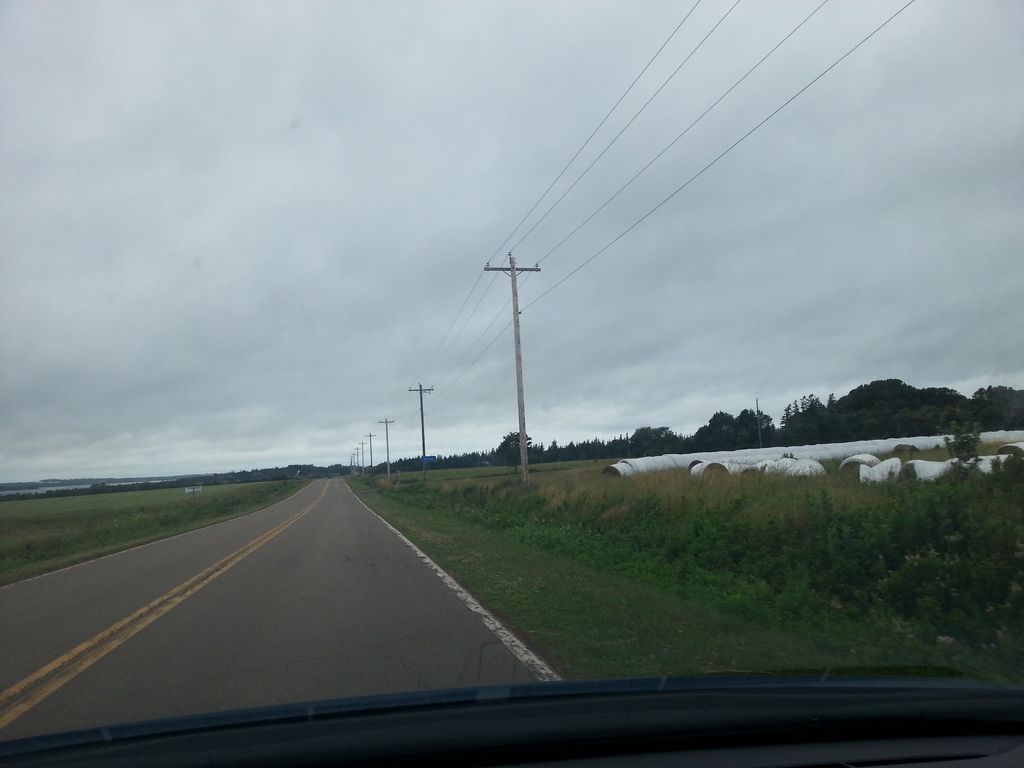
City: charlottetown